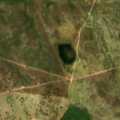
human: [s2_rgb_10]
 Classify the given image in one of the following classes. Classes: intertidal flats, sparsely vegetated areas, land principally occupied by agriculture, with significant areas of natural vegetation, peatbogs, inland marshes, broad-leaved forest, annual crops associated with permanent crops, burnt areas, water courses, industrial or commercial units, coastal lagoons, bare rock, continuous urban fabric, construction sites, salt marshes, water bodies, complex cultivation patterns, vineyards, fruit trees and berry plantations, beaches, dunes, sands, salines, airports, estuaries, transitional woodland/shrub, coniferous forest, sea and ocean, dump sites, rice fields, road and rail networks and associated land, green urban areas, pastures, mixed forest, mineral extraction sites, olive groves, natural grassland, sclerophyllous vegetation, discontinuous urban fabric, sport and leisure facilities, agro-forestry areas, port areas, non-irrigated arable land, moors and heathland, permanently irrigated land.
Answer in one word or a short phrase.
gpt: continuous urban fabric